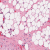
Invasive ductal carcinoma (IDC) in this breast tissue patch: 0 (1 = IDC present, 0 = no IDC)